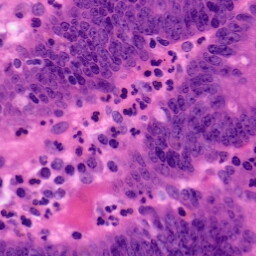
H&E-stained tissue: Pancreatic